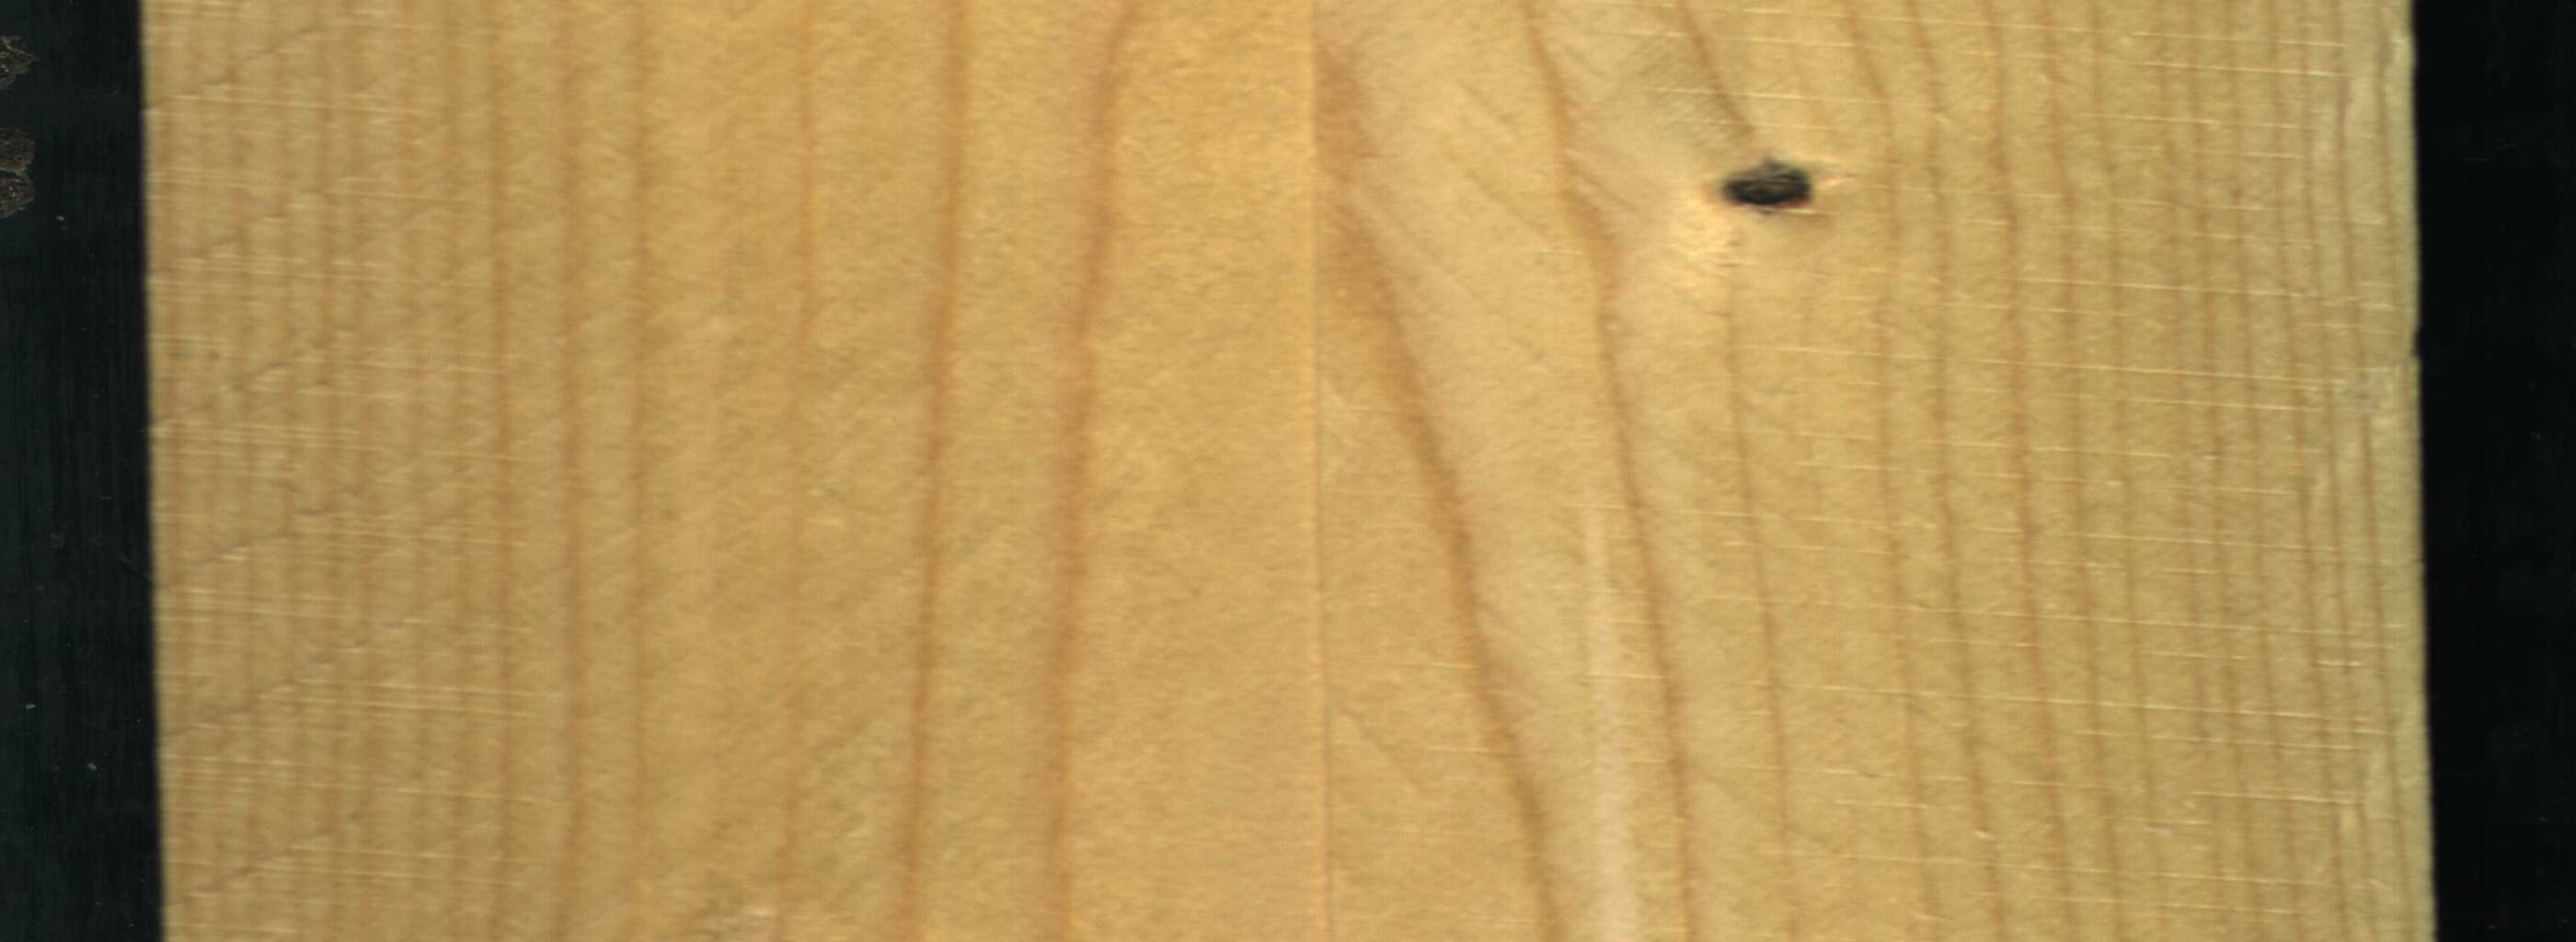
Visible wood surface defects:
Dead_Knot